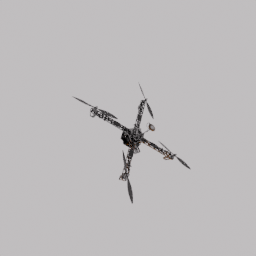
Label: mechanical